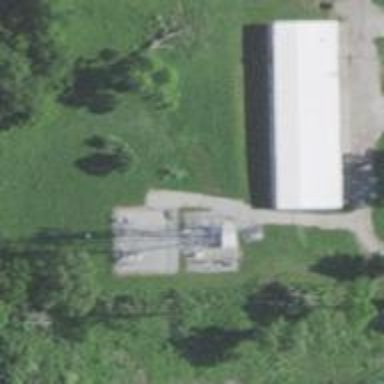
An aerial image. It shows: Mast tower used for communication.